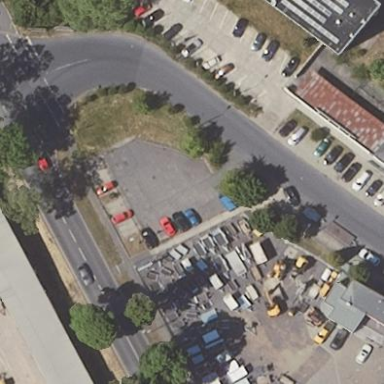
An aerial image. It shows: Parking area with surface.